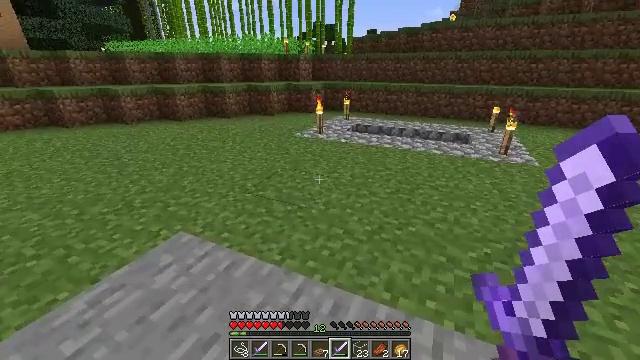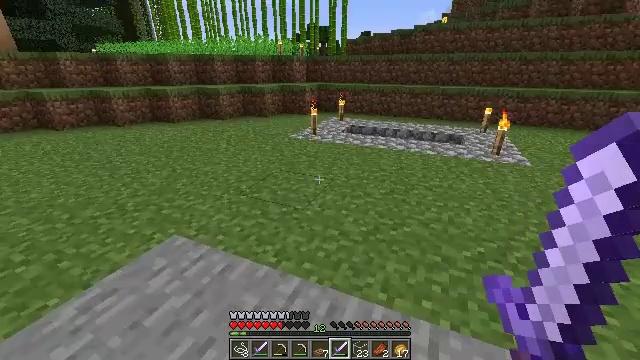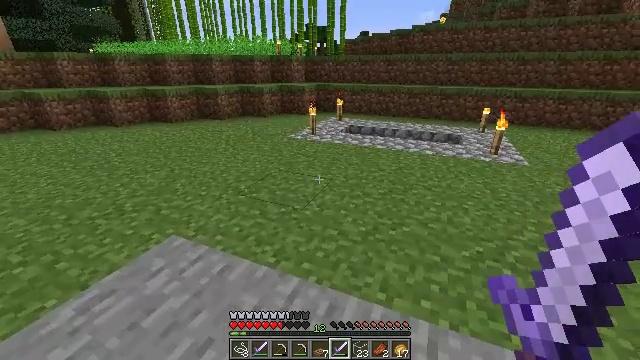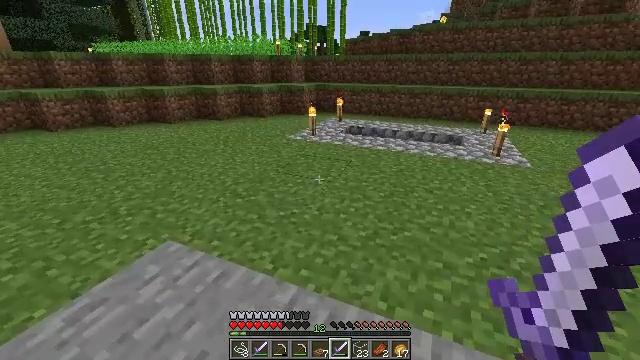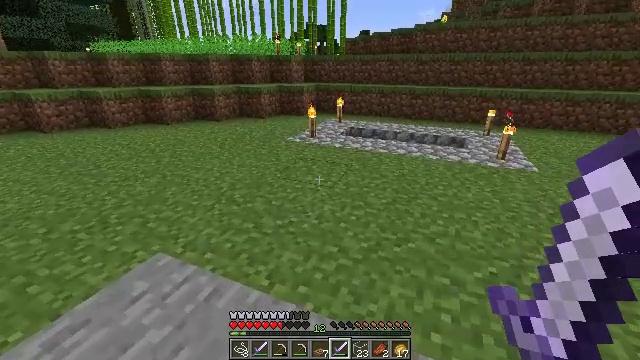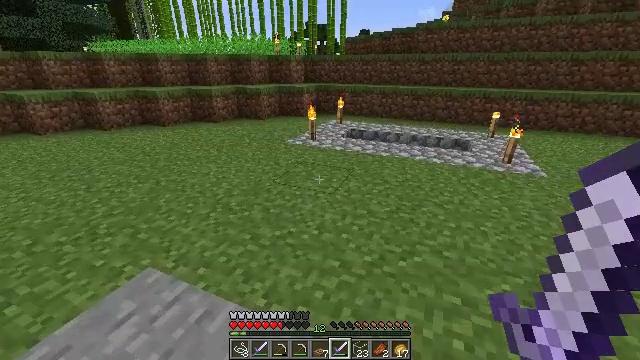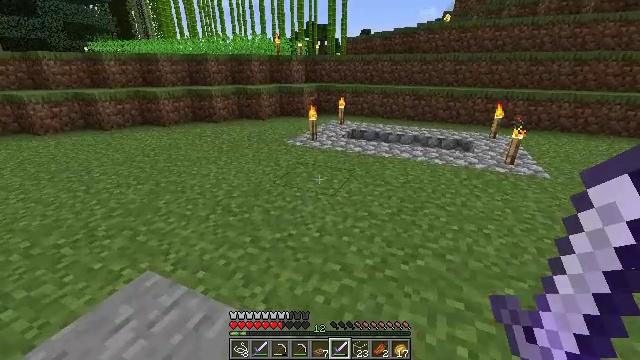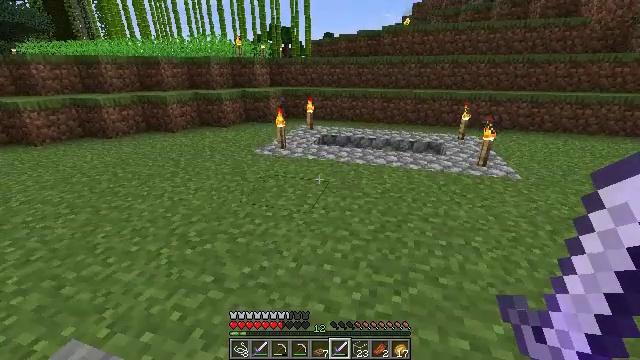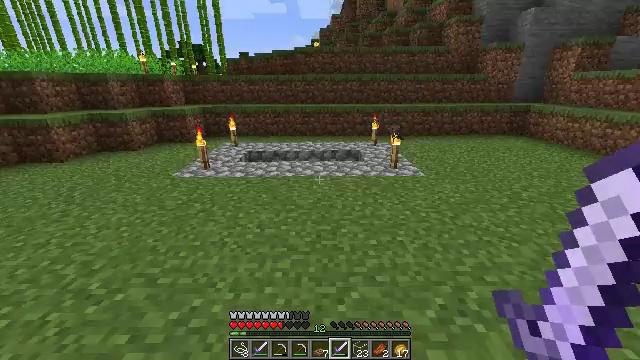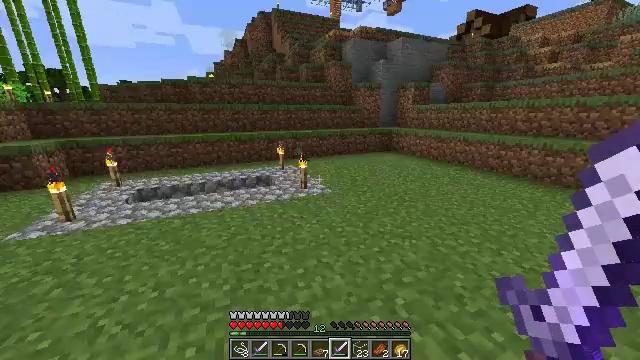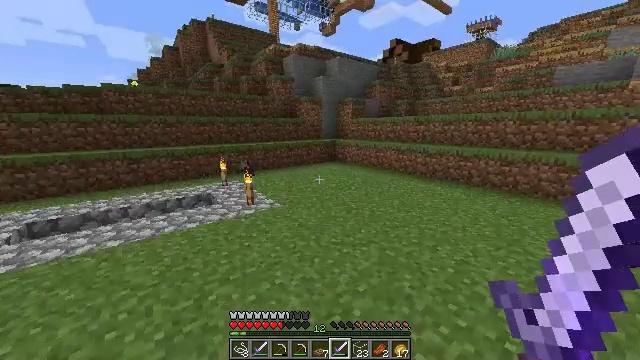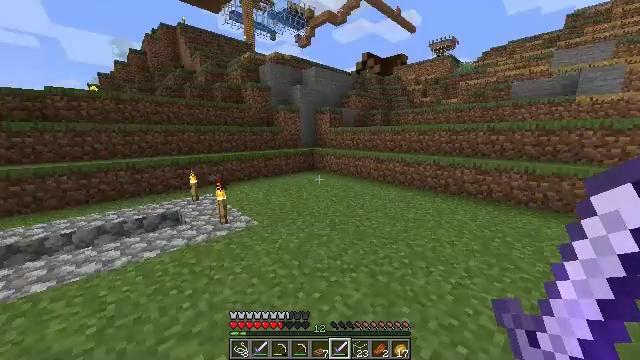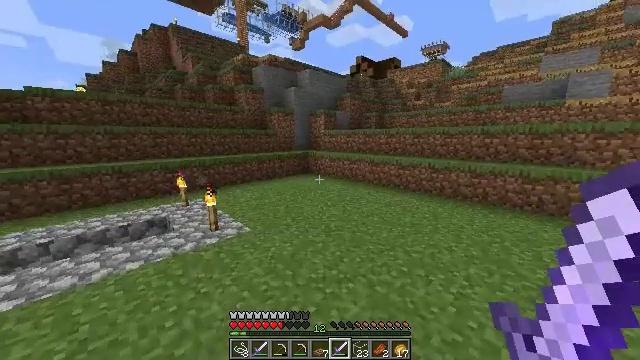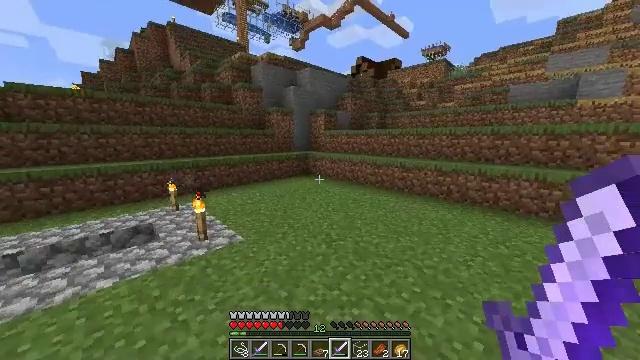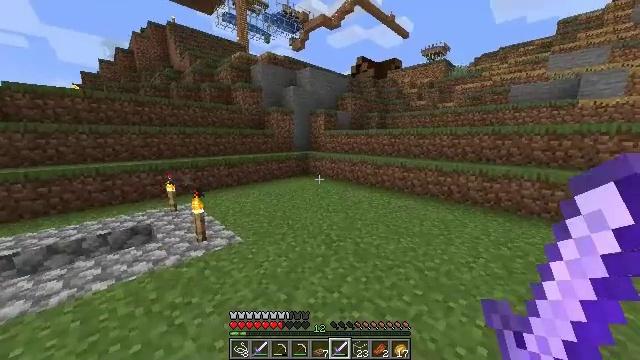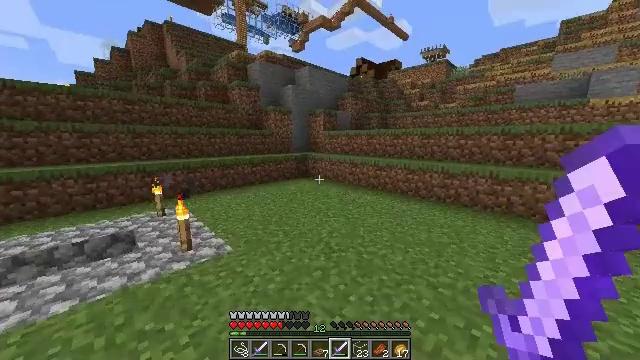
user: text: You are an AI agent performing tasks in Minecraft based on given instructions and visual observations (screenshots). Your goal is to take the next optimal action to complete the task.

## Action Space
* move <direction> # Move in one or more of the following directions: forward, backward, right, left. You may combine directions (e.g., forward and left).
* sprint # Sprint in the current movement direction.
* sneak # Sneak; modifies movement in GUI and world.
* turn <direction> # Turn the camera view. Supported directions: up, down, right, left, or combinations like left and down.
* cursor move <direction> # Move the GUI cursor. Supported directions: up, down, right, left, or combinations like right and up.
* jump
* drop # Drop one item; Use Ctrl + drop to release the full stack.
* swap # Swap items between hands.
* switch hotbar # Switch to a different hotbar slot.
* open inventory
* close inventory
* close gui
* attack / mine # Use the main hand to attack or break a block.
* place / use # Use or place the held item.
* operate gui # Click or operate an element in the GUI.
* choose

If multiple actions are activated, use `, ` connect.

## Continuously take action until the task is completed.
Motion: motion action
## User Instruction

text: Prepare paper and leather to craft a book.
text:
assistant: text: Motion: turn right
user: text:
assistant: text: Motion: no_op
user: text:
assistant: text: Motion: move forward
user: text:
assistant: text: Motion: move forward
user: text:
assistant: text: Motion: move forward
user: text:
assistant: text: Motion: move forward
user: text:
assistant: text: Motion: move forward, sprint, turn right
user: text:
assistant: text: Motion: move forward, sprint, turn right and up
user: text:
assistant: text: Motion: move forward, sprint, turn right and up
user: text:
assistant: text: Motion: move forward, sprint, turn right and up
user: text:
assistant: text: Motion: move forward, turn right and up
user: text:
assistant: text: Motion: move forward, turn right
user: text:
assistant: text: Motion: move forward, sprint
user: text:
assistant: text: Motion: move forward, sprint
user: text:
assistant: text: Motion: move forward, sprint
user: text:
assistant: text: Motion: move forward, sprint
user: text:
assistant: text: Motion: move forward, turn right
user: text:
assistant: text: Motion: move forward, sprint, turn right and up
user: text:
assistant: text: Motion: move forward, sprint, turn right
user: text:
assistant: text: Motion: move forward, sprint
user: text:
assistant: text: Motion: move forward, sprint
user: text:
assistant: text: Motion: move forward, turn left
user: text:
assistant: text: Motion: move forward, turn left
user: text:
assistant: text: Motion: move forward, sprint
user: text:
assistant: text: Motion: move forward, sprint, turn right
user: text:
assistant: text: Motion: move forward, sprint, turn right
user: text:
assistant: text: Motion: move forward, turn right
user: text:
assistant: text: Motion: move forward, turn right
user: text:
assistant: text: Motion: move forward, sprint
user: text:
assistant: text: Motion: move forward, sprint